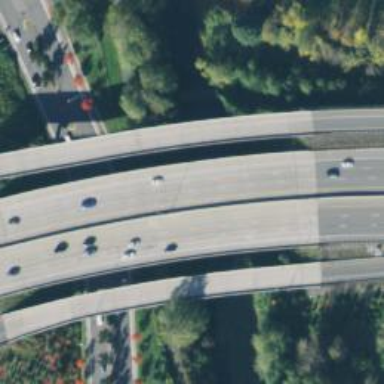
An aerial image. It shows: Bridge over motorway.